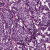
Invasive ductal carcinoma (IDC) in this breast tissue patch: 1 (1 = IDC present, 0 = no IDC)